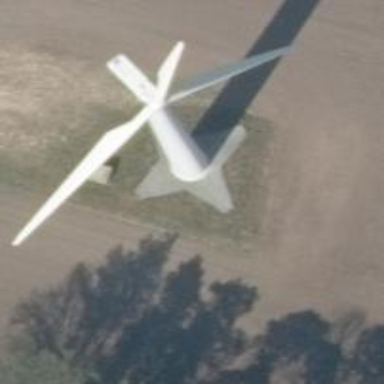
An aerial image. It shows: Wind power generator.